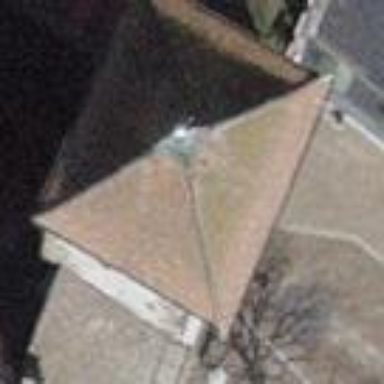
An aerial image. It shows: Part of building.